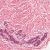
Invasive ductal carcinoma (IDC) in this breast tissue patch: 0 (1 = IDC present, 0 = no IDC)